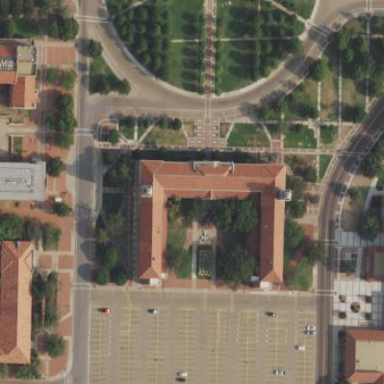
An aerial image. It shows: University building.